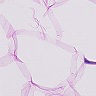
Metastatic tissue present: no